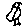
Label: bird